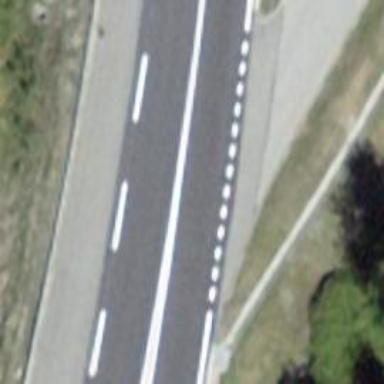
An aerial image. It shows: Primary road with asphalt surface.